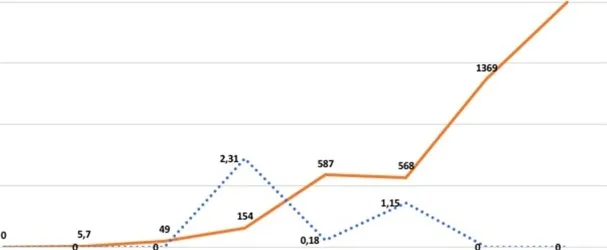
Graphic representation of the patient's serum Tg values and TgAb titer between 2004 and 2018.
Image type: pathology (immunostaining)